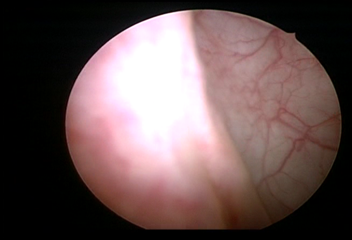
Modality: WLC
Class: Normal mucosa
Bladder cancer association: No